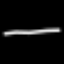
Label: line